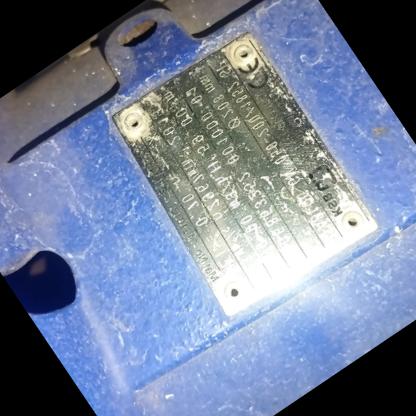
Klasa: tabliczka-znamionowa